Question: After performing an FFT and FFTShift on a list (size 1024), I'm now trying to plot the output. I've encountered a couple of problems with trying to display the data exactly how I'd like to.

Currently the x-axis displays the bin numbers. Following the FFT shift, the frequency 0 Hz is at bin number 512 and each bin is worth an additional 2000/1024 Hz, so bin 0 should be -1000 Hz and bin 1023 should be +1000 Hz; bin 1 should be -998.05 Hz and bin 1022 should be +998.05, etc.
I've tried using xticks to display this:
'''
xlocs, xlabs = plt.xticks()
plt.xticks([0,(len(a)*0.25),(len(a))/2,(len(a)*0.75),len(a)],[(-1000),(-500),0,500,1000])
'''
But then I'm unable to actually read the x-values at specific points on the graph, instead only displaying the y-value and x=. Is there any way I can fix this?
Additionally, I'd also like to translate the whole graph to the left by 302 bins. Is there anyway I can do this?
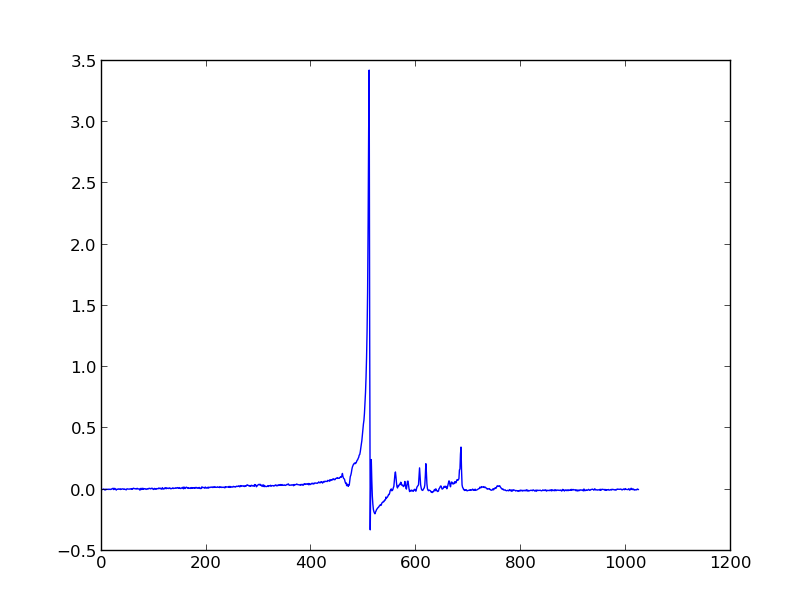
Answer: You should change the way in which you plot the graph, i.e. calculate the frequencies from the bins before you plot:
'''
import numpy as np
import matplotlib.pyplot as plt
bins = np.arange(-512, 512)
x = 2000.*bins/1024
plt.plot(x, fft_data)
'''
You can then adjust the displayed frequency range by using 'plt.xlim'